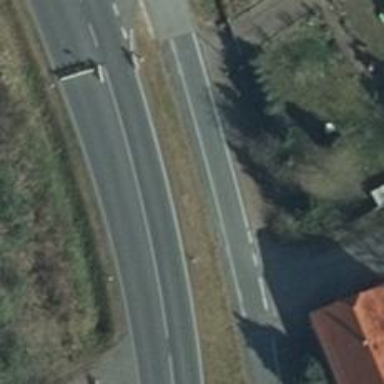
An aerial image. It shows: Primary highway.